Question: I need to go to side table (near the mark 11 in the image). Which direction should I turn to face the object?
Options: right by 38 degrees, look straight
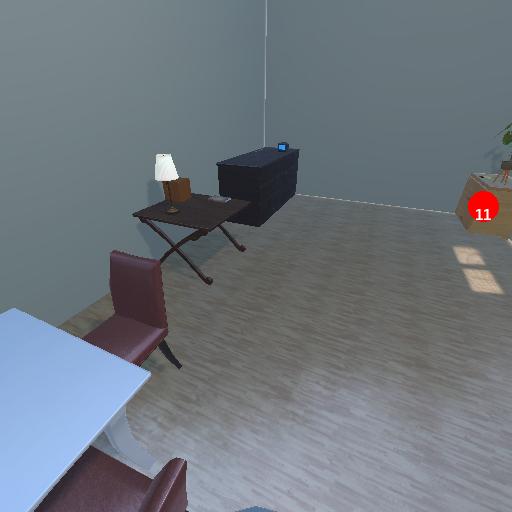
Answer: right by 38 degrees